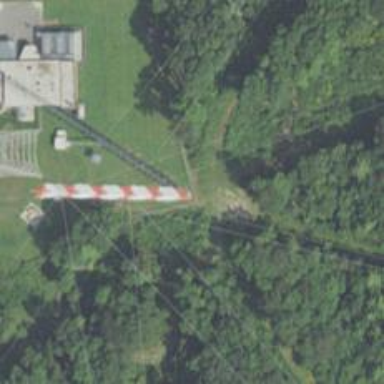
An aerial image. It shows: Mast tower used for communication.